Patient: sex F, age 61
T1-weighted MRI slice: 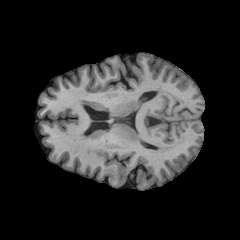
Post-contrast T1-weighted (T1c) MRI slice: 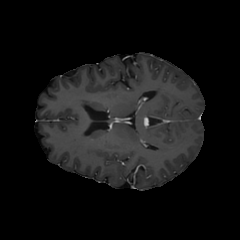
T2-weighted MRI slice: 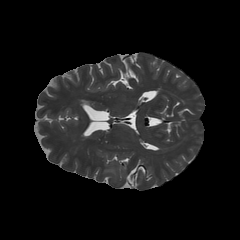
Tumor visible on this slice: yes
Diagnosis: Glioblastoma, IDH-wildtype
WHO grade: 4